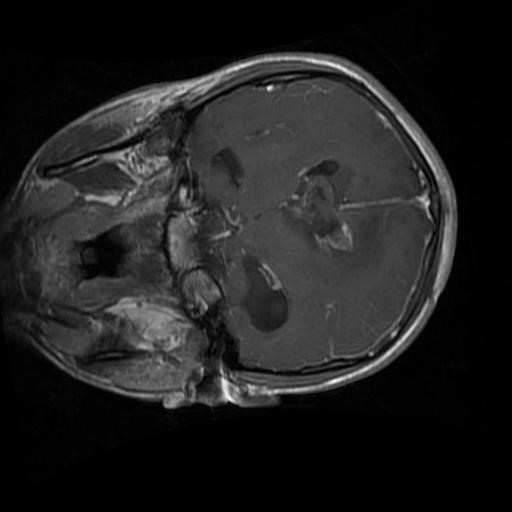
Label: brain_glioma